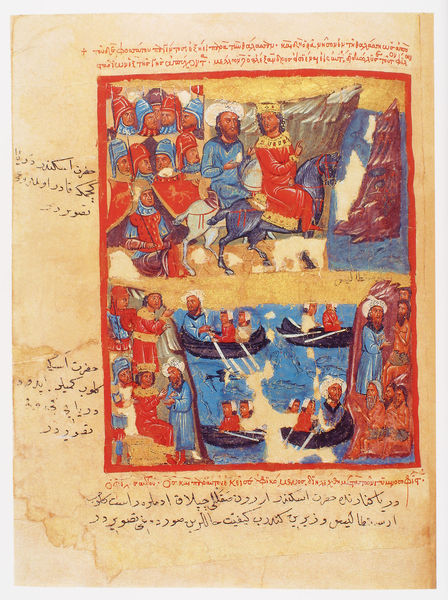
Titel: Der griechische Alexanderroman
Institution: Venedig, Hellenic Institute Codex Gr. 5
Schlagwörter: berg, blau, mann, meer, wasser, menschen, ocker, männer, rot, malerei, bart, bärte, gold, krone, boot, boote, pferd, pferde, reiter, ruder, reiten, schiff, schiffe, schrift, papier, krieg, könig, soldaten, rudern, flucht, moses, buch, soldat, ritter, buchseite, arabisch, kreuzzug, fresko, turban, persien, handschrift, sultan, paier, buchmalerei, alexander, iran, persisch, alexanderroman